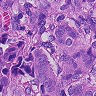
Metastatic tissue present: yes